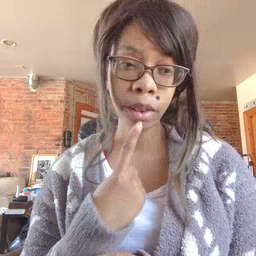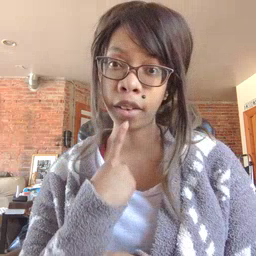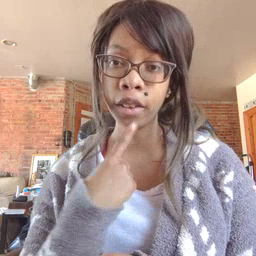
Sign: say